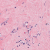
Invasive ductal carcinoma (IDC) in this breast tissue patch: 0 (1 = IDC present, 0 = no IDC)